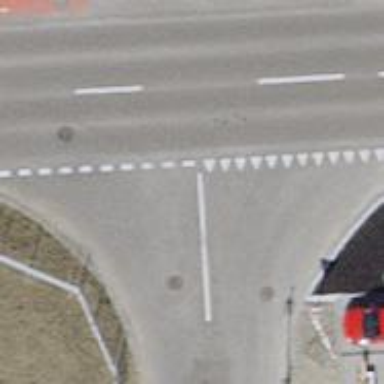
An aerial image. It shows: Road with "give way" sign.